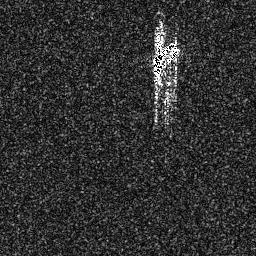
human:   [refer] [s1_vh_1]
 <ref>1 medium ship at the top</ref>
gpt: <box>[[58, 15, 70, 29, 0]]</box>